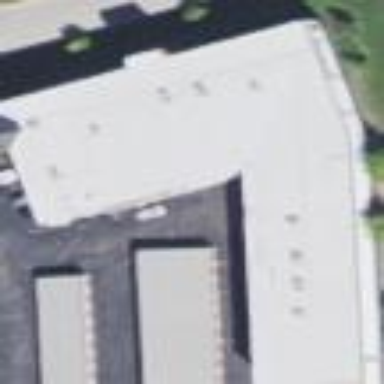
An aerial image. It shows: Commercial building with storage rental shop inside.